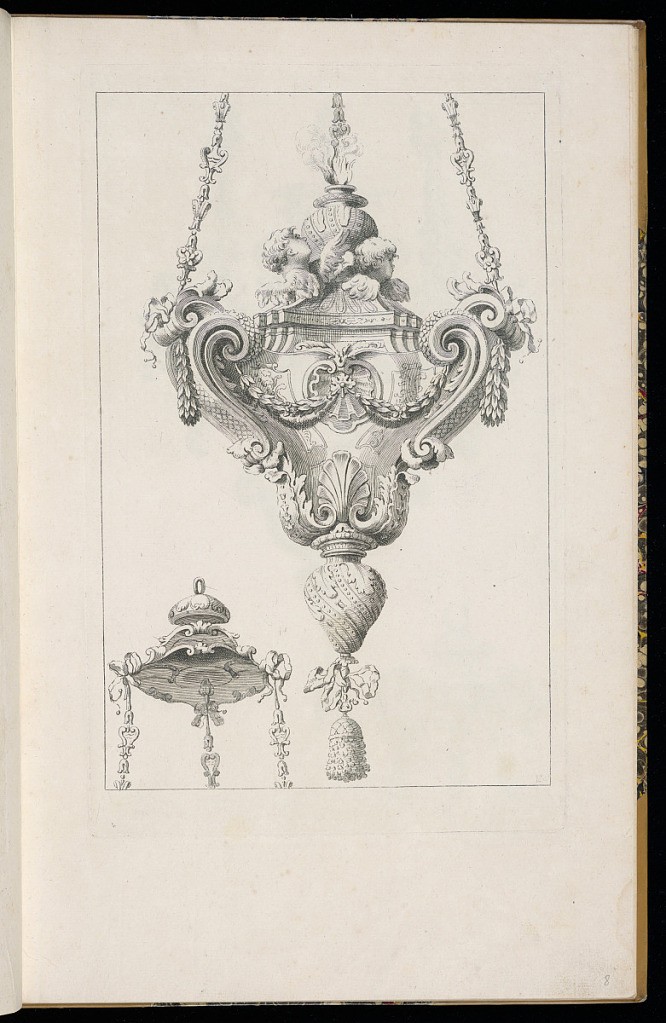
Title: Design for a Sanctuary Lamp
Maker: Thomas Germain, French, 1673 – 1748
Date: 1748
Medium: Etching on paper
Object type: Print
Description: Design for a sanctuary lamp hanging by chains with the top part of the design in the lower left corner. The design features, putti (children) mascarons (masks), festoons of leaves, shells, scrolling leaves, acanthus leaves, fleurons, c-scrolls, s-scrolls, ribbon, fish scale pattern, flowers, and a hanging tassel.